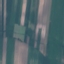
Land use / land cover: AnnualCrop